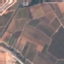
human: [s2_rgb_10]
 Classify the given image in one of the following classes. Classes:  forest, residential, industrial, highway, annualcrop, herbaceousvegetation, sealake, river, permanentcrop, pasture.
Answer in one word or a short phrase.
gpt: PermanentCrop